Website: lowes
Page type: order-returns
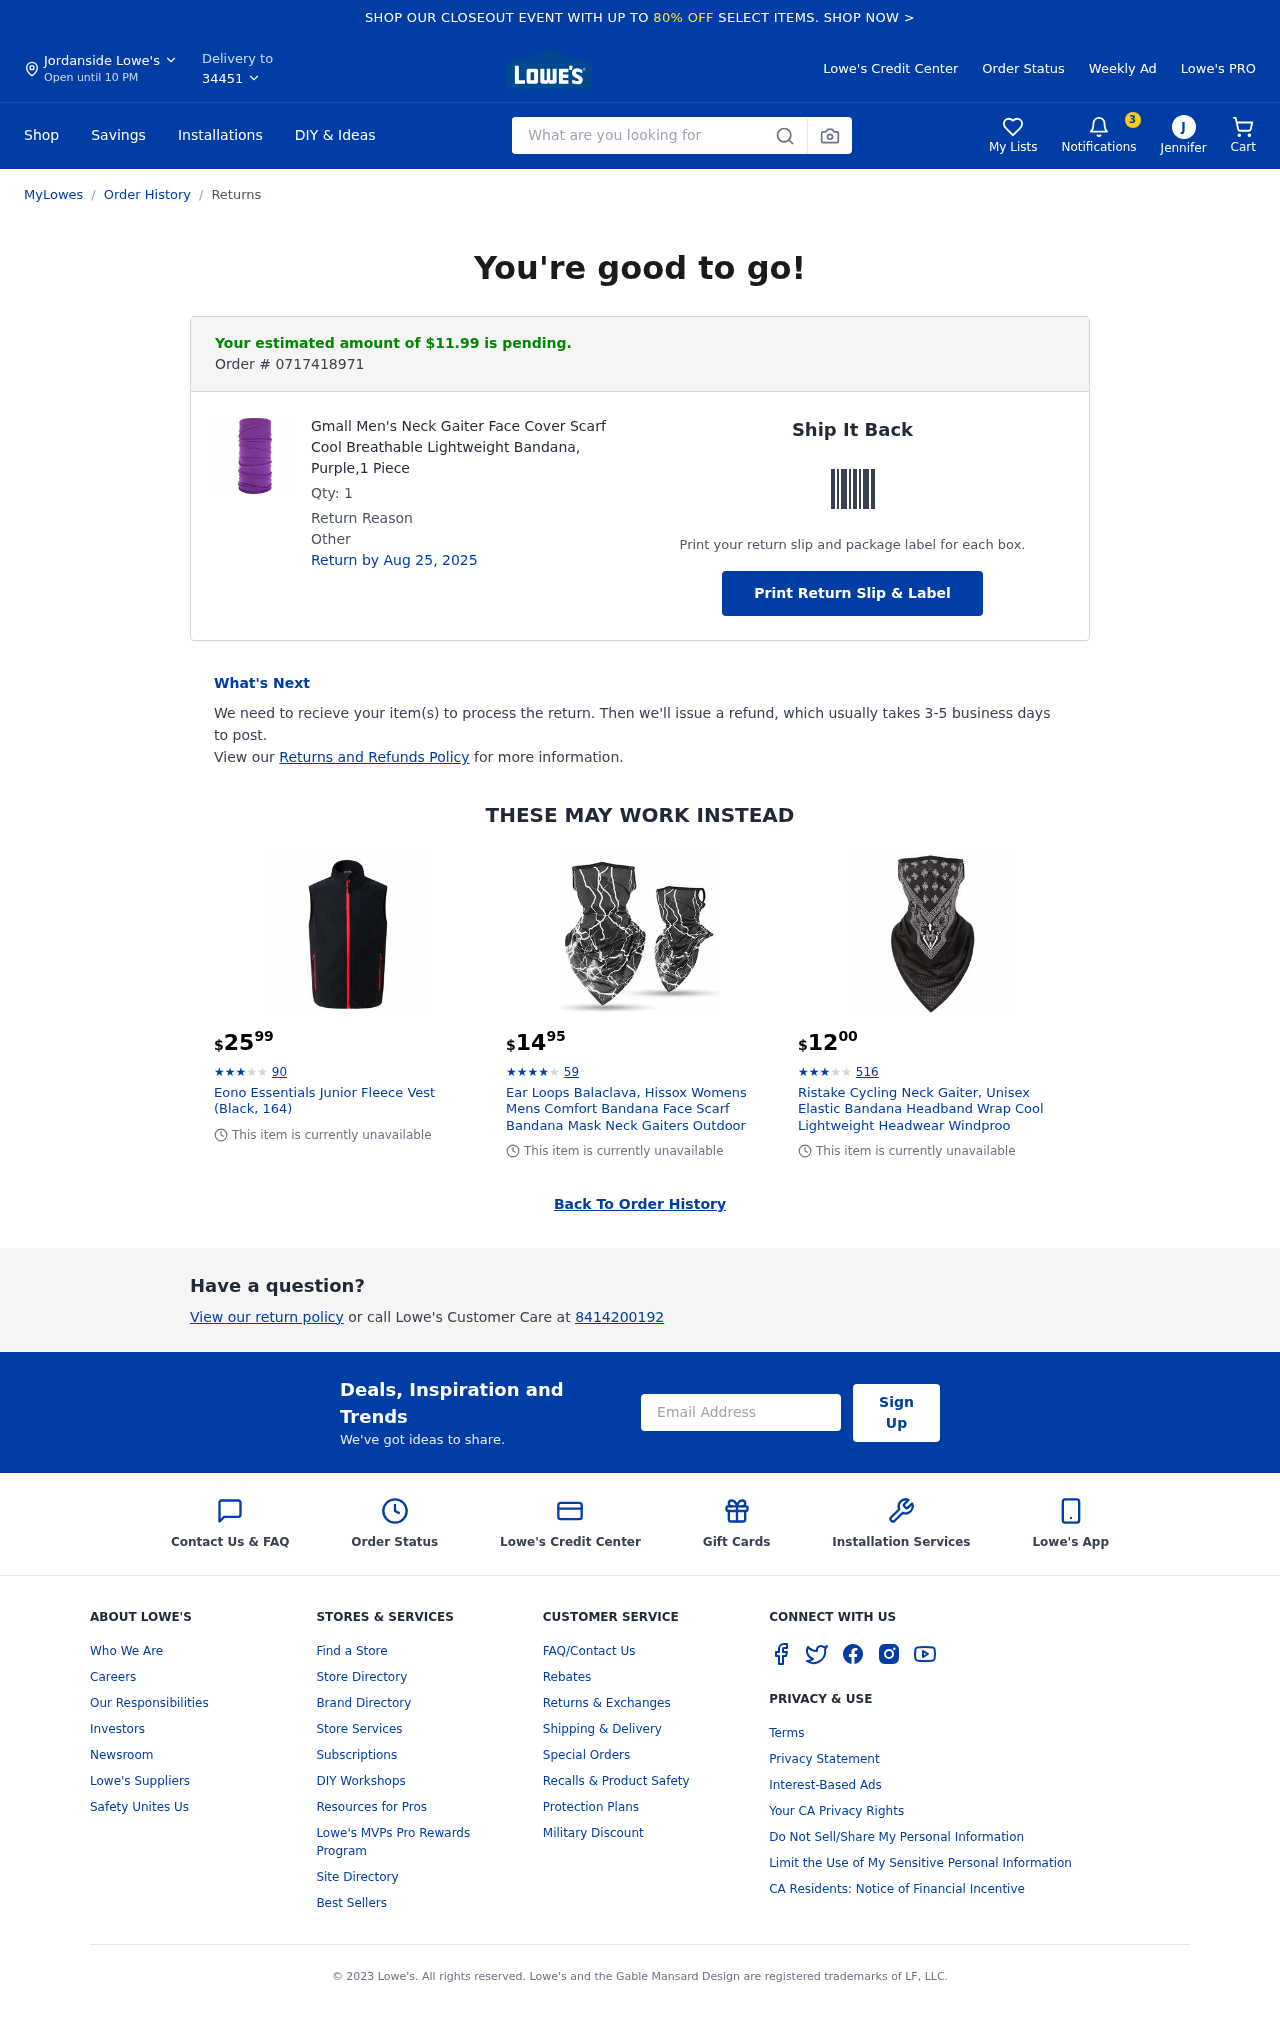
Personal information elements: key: PII_CITY
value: Jordanside
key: PII_EMAIL
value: jennifer_hall@hotmail.com
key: PII_FIRSTNAME
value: Jennifer
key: PII_PHONE
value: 8414200192
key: PII_POSTCODE
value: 34451
Product elements: key: PRODUCT1_NAME
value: Gmall Men's Neck Gaiter Face Cover Scarf Cool Breathable Lightweight Bandana, Purple,1 Piece
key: PRODUCT1_QUANTITY
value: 1
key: PRODUCT2_NAME
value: Eono Essentials Junior Fleece Vest (Black, 164)
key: PRODUCT2_NUM_RATINGS
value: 90
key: PRODUCT2_PRICE
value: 25.99
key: PRODUCT2_RATING
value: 3.8
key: PRODUCT3_NAME
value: Ear Loops Balaclava, Hissox Womens Mens Comfort Bandana Face Scarf Bandana Mask Neck Gaiters Outdoor
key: PRODUCT3_NUM_RATINGS
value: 59
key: PRODUCT3_PRICE
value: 14.95
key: PRODUCT3_RATING
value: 4.4
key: PRODUCT4_NAME
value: Ristake Cycling Neck Gaiter, Unisex Elastic Bandana Headband Wrap Cool Lightweight Headwear Windproo
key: PRODUCT4_NUM_RATINGS
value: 516
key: PRODUCT4_PRICE
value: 12
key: PRODUCT4_RATING
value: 3.9
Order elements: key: ORDER_NUM_ITEMS
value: Cart
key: ORDER_TOTAL
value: Your estimated amount of $11.99 is pending.
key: ORDER_ID
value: Order # 0717418971
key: ORDER_RETURN_BY_DATE
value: Return by Aug 25, 2025
Search elements: key: HEADER_SEARCH
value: What are you looking for
Other elements: key: NOTIFICATION_COUNT
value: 3